Question: I am currently using Autocomplete with dynamic inputs, currently my Autocomplete works fine.
I basically need to return 2 values back from 'JSON'. One is the 'ID' of the song and the other is the 'title' of that song. The 'ID' is the primary key of that table so it will always be different.
I figure I can do this with a key/value where the 'key' is the 'ID' and the 'value' is the 'title'.
When the user clicks on the input field right now it returns both the 'ID' and 'title' of the song in the field. What I need to be able to do is just put the 'title' in the field and be able to send off the 'ID' to my 'jquery/AJAX' then to my php script.
This is what is being returned so far. I just want the title in the input field but need the ID to send off to php.

I am not even sure if I am structuring my JSON call back correctly to be able to do this.
This is what I have so far in order
'''
$(document).on('focus', 'div.form-group-options div.input-group-option:last-child input', function(){
var sInputGroupHtml = $(this).parent().html();
var sInputGroupClasses = $(this).parent().attr('class');
$(this).parent().parent().append('<div class="'+sInputGroupClasses+'">'+sInputGroupHtml+'</div>');
$('.searchsong').autocomplete({
source:'../includes/searchaddsong.php',
minLength:0,
select: function(event,ui){ <--THIS IS THE SECTION I THINK I NEED TO RETURN THE ID AND TITLE BUT I DONT KNOW HOW TO PLACE JUST THE TITLE INTO THE INPUT FIELD AND NOT THE ID AS WELL
}
});
});
$(document).on('click', 'div.form-group-options .input-group-addon-remove', function(){
$(this).parent().remove();
});
'''
UPDATE: Edited this 'searchaddsong.php' I think I figured this out
'''
<?php
include('connect.php');
$key="a";
$array = array();
$sql = "SELECT * FROM wafilepaths WHERE title LIKE '%{$key}%'";
$result = mysql_query($sql);
while ($row = mysql_fetch_array($result)) {
$array[] = array(
$row['ID'] => $row['title']
);
}
echo json_encode($array);
?>
'''
'''
<input class="form-control searchsong" name="searchsong[]" id="searchsong" type="text" placeholder="Type Something" />
'''
'''
$(".loginFormAddSetlist").submit(function () {
var church_code = $('.church_code').val();
var dayofweek = $('.dayofweek').val();
var datepicker = $('.datepicker').val();
var searchsong = $('.searchsong').val();
$.ajax({
type: "POST",
url: "../includes/uploadsetlist.php?",
data:({church_code: church_code, dayofweek: dayofweek, datepicker: datepicker, searchsong: searchsong}),
success: function(data) {
$('div.alert4').fadeIn();
$('div.alert4').html(data);
$('div.alert4').delay(5000).fadeOut();
}
});
return false;
});
'''
'''
<?
$ID = $_GET['ID'];
?>
'''
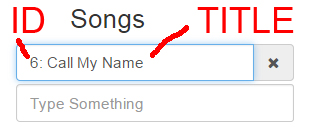
Answer: You can access these values from the ui parameter on the select option.
'''
$('.searchsong').autocomplete({
source:'../includes/searchaddsong.php',
minLength:0,
select: function(event,ui){
alert(ui.item.label + ": " + ui.item.value);
}
});
'''
A more detailed description of this feature is found <URL>.
As a side note, you can also attach more data to the 'item' object and access it if you explicitly perform the AJAX request:
'''
$('.searchsong').autocomplete({
source:function(request, response) {
$.ajax({
url: "../includes/searchaddsong.php",
type: "GET",
dataType: "json",
delay: 500,
data: { term: request.term },
success: function(data) {
response($.map(data, function(item) {
return {
label: item.Title + " (" + item.Id+ ")",
value: item.Id,
id: item.Id,
title: item.Title,
image: item.Image
};
}));
}
});
},
minLength:0,
select: function(event,ui){
alert("id = " + ui.item.id + "
" +
"title = " + ui.item.title + "
" +
"image = " + ui.item.image);
}
});
'''